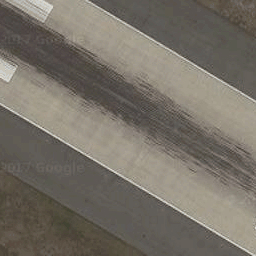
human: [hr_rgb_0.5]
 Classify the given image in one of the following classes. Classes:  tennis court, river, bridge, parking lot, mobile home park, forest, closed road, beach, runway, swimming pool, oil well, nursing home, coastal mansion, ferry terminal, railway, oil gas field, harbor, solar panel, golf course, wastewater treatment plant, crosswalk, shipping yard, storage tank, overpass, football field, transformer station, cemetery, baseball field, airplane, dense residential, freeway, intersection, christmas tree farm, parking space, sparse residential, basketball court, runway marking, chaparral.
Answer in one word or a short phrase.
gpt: runway